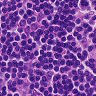
Metastatic tissue present: no